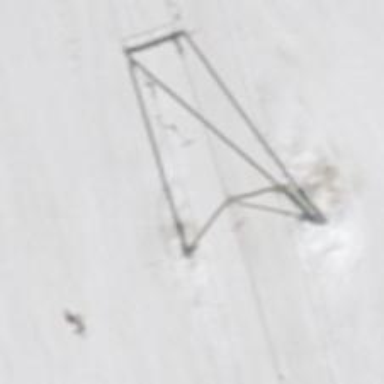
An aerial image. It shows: Pylon for aerialway.